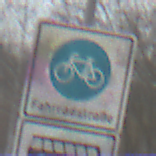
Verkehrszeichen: BeginnFahrradstrasse
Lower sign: MehrspurigeFahrzeugeFrei5
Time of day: MorningAfternoon
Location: Outdoor (Nature)
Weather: PartlyCloudy
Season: Autumn
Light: Natural